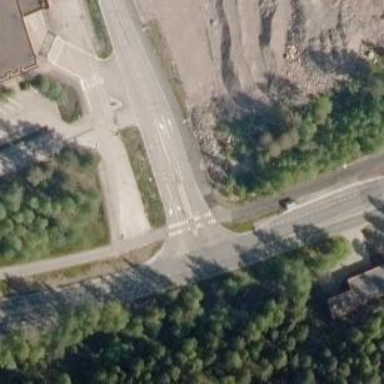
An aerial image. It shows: Uncontrolled road crossing.